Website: slack
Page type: billing-address
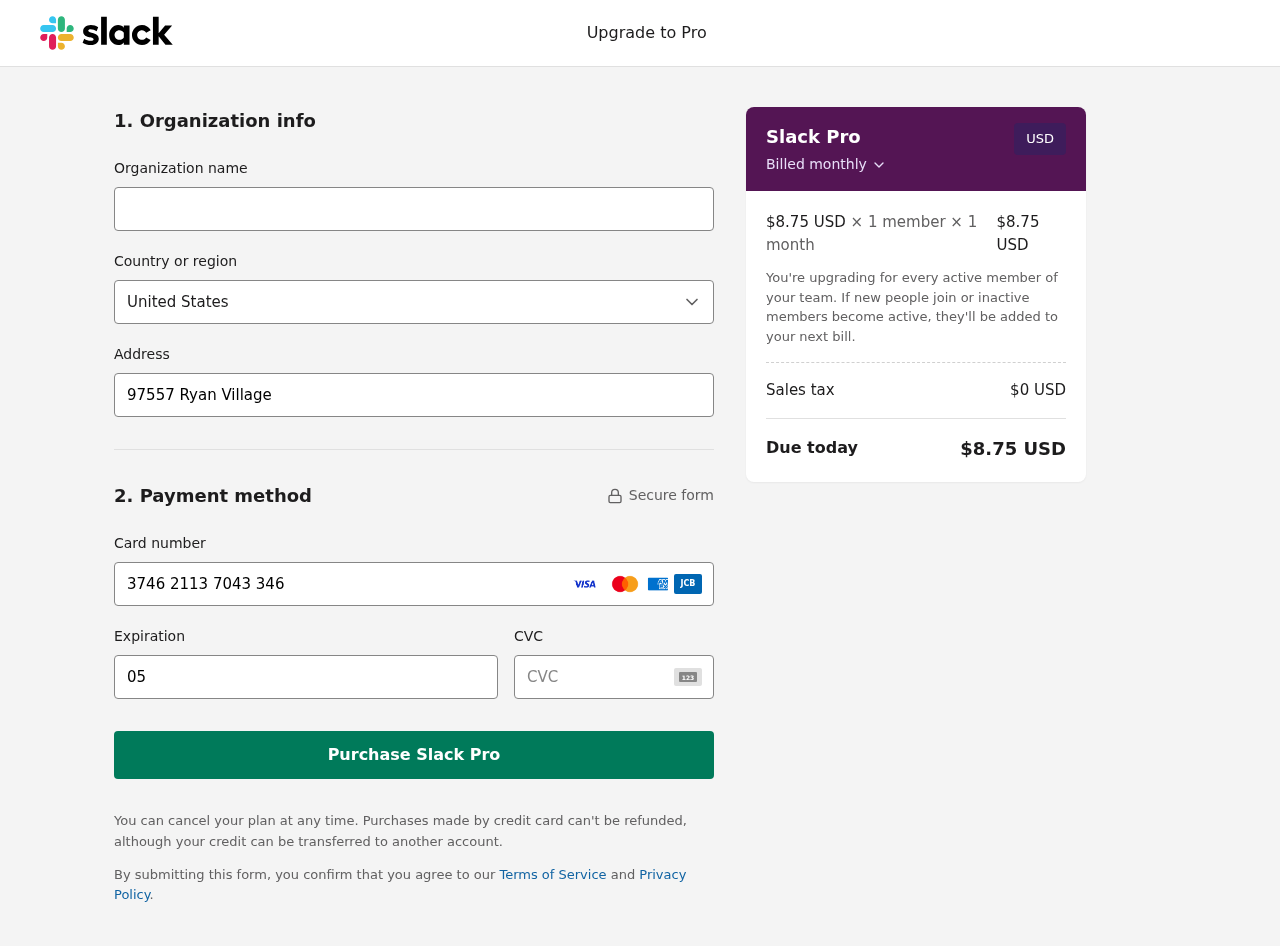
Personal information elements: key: PII_CARD_CVV
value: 9074
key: PII_CARD_EXPIRY
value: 05/27
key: PII_CARD_NUMBER
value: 3746 2113 7043 346
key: PII_COUNTRY
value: United States
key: PII_STREET
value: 97557 Ryan Village
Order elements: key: ORDER_PRICE_PER_MEMBER
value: $8.75 USD
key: ORDER_MEMBER_COUNT
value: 1
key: ORDER_MONTH_COUNT
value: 1
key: ORDER_SUBTOTAL
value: $8.75 USD
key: ORDER_TAX
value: $0
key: ORDER_TOTAL
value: $8.75 USD